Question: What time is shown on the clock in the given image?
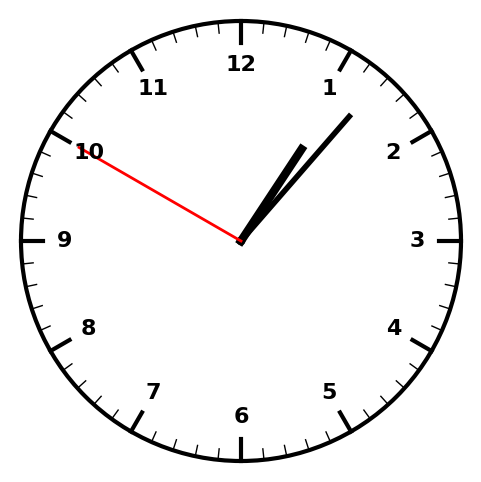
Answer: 01:06:50